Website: bh-photo
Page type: customer-info-address
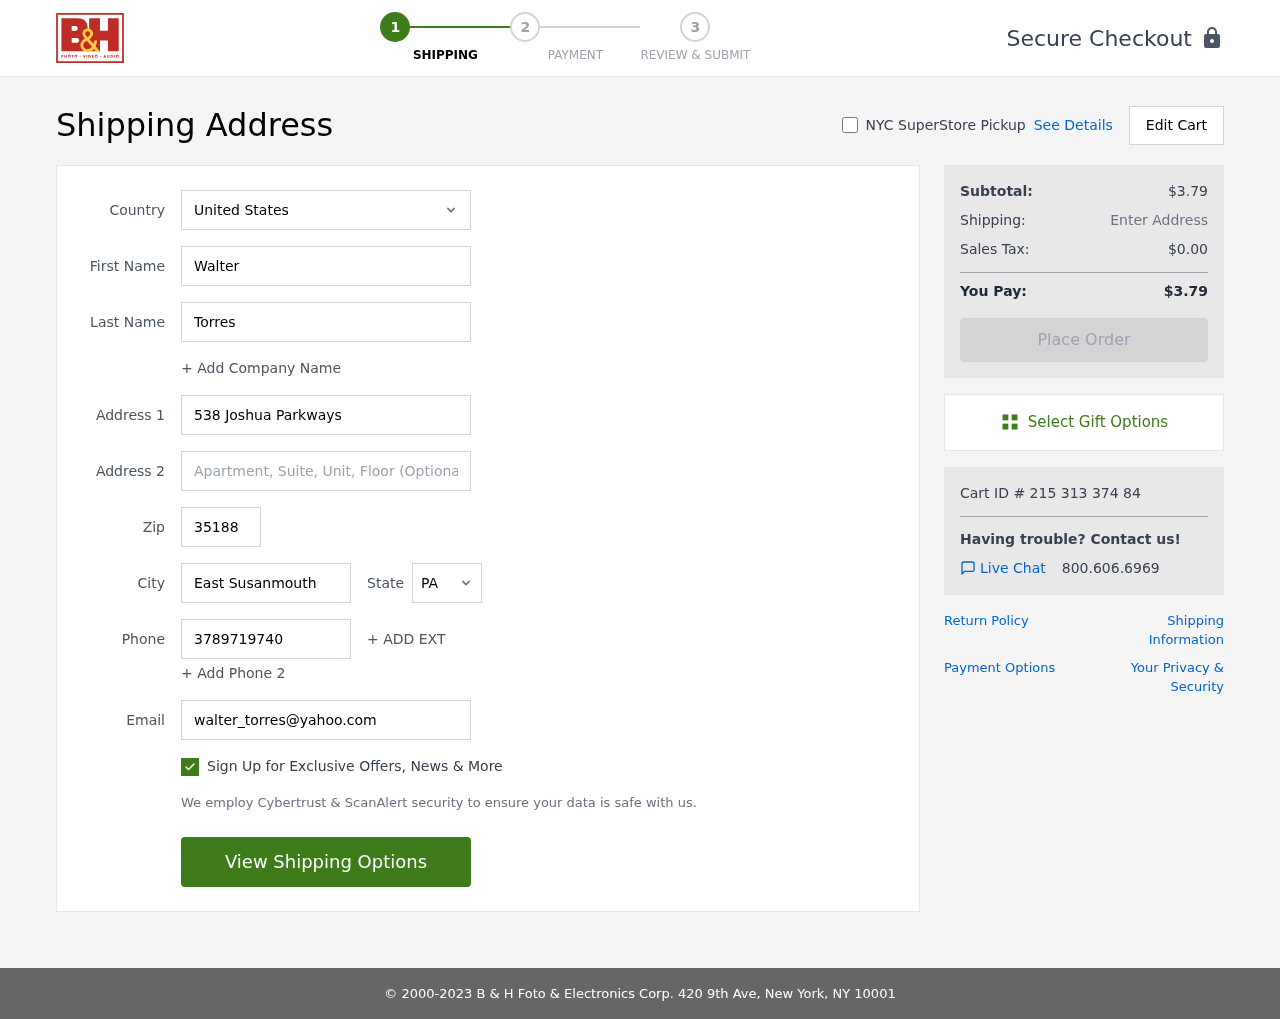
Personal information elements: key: PII_CITY
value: East Susanmouth
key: PII_COUNTRY
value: United States
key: PII_EMAIL
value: walter_torres@yahoo.com
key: PII_FIRSTNAME
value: Walter
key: PII_LASTNAME
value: Torres
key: PII_PHONE
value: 3789719740
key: PII_POSTCODE
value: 35188
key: PII_STATE_ABBR
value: PA
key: PII_STREET
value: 538 Joshua Parkways
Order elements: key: ORDER_SUBTOTAL
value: $3.79
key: ORDER_TAX
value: $0.00
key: ORDER_TOTAL
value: $3.79
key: ORDER_ID
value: Cart ID # 215 313 374 84